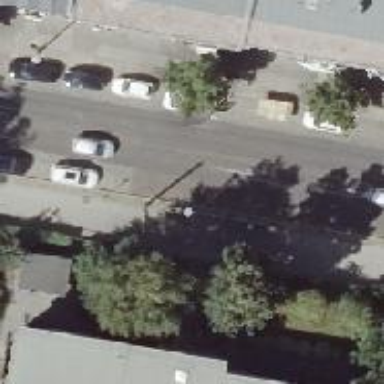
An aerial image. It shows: Tertiary road with asphalt surface. It has markings for lanes and parallel parking lanes on both sides. There are sidewalks on both sides as well as cycle lane on the left. The parking surface on the right side is sett.